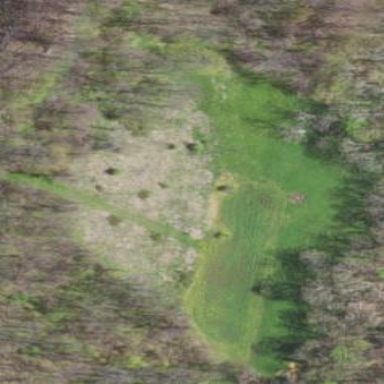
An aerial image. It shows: Beautiful meadow.